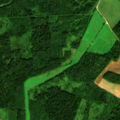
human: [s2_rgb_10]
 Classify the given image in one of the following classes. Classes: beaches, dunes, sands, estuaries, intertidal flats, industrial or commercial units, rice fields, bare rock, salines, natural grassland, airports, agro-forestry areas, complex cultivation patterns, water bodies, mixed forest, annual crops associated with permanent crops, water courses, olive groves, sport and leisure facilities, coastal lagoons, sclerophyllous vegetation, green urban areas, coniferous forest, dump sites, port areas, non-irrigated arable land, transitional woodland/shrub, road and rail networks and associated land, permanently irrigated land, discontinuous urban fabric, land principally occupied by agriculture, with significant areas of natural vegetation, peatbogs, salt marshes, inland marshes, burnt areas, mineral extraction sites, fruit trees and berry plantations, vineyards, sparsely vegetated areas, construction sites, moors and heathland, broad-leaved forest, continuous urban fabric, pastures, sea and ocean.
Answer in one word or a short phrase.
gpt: non-irrigated arable land, pastures, coniferous forest, mixed forest